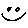
Label: smiley face